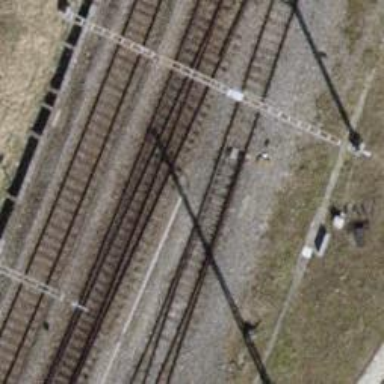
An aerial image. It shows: Railway switch.